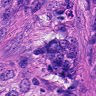
Metastatic tissue present: yes